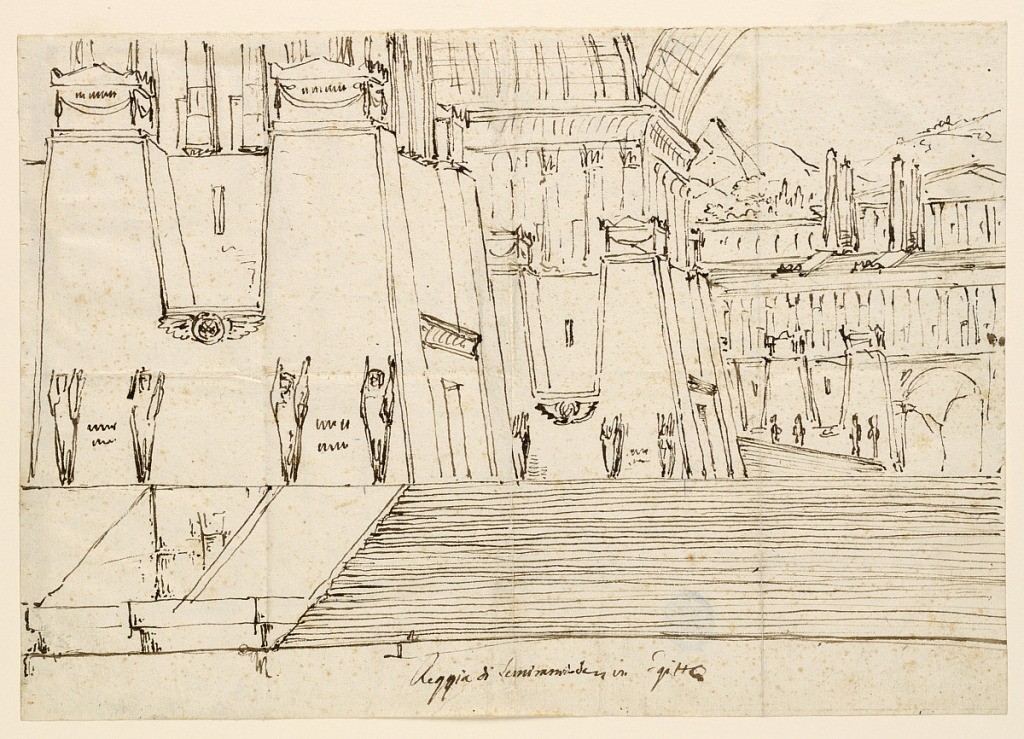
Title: Stage Design for Semiramide by Gioachino Rossini
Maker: Angelo Toselli, ca. 1765? – 1826
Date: early 19th century
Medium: Pen and ink on paper
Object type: Drawing
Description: Horizontal rectangle. Group of buildings on stairs, winged sculptures.